Question: I used to launch 'latex' within 'Emacs' on a '.tex' file by 'C-c C-c'.
I just changed my machine, and need to reconfigure all. I have already installed 'texlive-full', and copied '.emacs' from the previous machine to the new machine.
When I open a '.tex' file under 'Emacs', launch 'C-c C-c', and then type 'LaTeX', it opens another buffer, named '*tex-shell*', and looks like as so:

Could anyone tell me what happened?
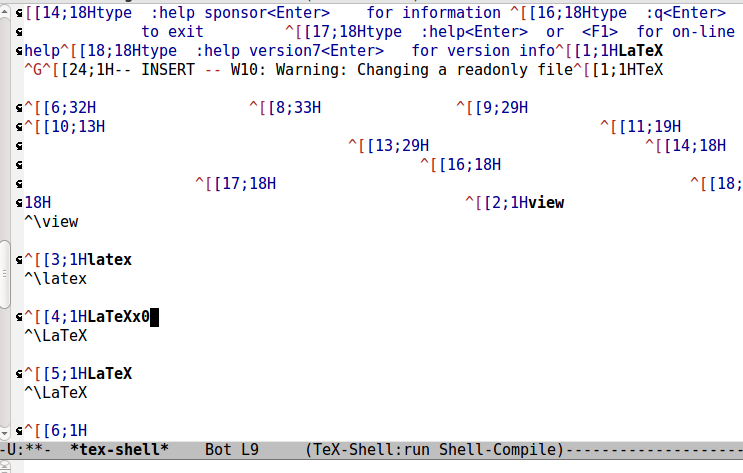
Answer: I don't really now what happen, but it seem you want to use auctex:
'''
sudo apt-get install auctex
'''
and relaunch Emacs should solve your problem.